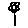
Label: flower